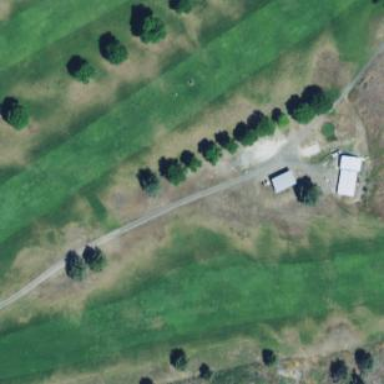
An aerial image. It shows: Grassy area designated as golf fairway.